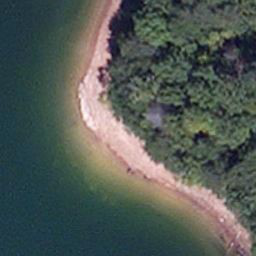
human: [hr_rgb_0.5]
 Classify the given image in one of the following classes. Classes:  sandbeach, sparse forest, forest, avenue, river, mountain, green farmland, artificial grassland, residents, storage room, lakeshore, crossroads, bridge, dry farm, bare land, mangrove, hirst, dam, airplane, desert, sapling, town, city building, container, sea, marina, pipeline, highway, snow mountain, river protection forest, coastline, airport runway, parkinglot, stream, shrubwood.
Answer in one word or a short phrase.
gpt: lakeshore